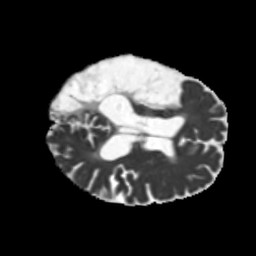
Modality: MD
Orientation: axial
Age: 51
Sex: male
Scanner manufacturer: siemens
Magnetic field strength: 3 T
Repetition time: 5.25 s
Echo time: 0.08 s